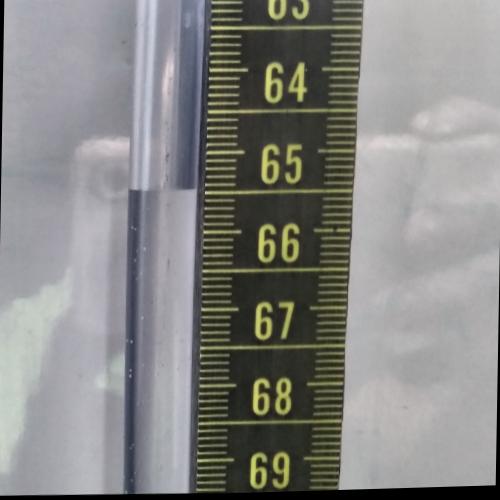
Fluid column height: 65.5 cm